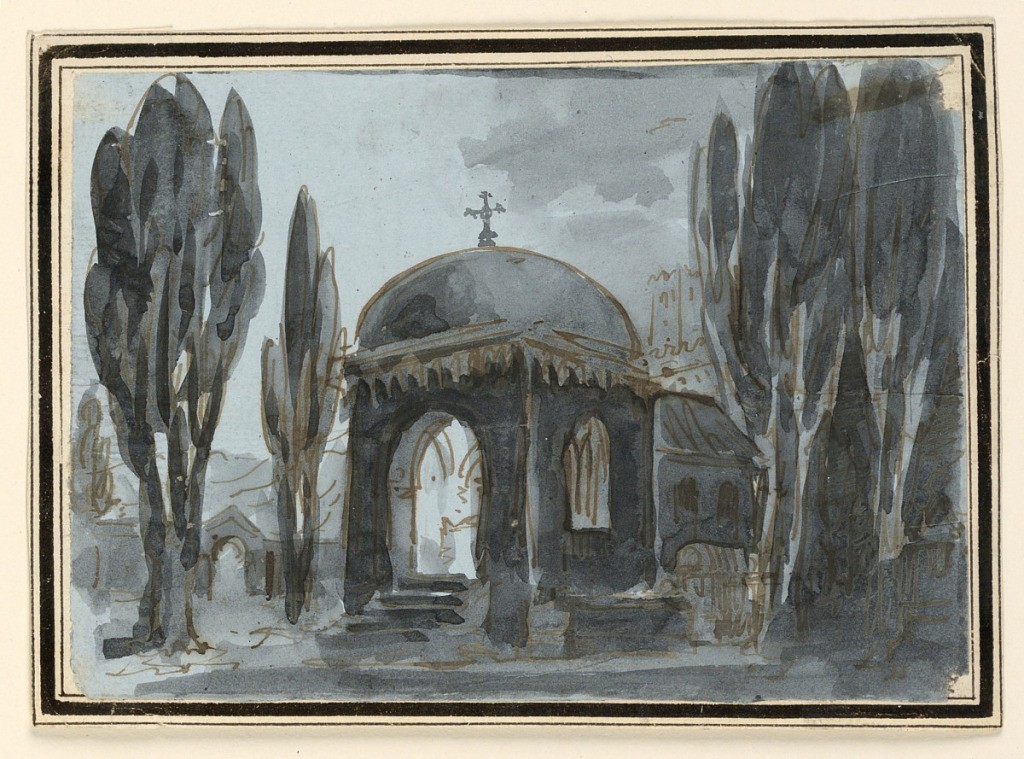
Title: Stage Design, Chapel in Churchyard
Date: early 19th century
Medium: Pen and black ink, brush and gray and pink wash, traces of graphite on off-white laid paper
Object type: Drawing
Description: Horizontal rectangle. Chapel in possible churchyard, trees around.